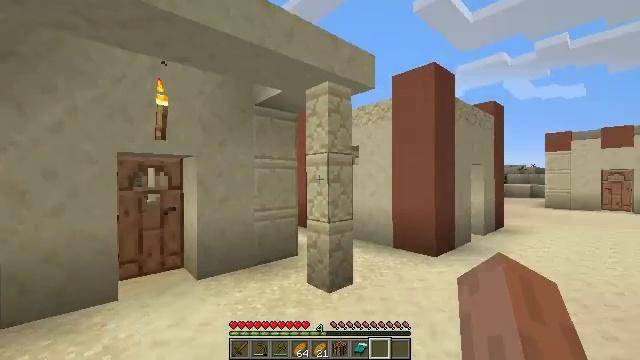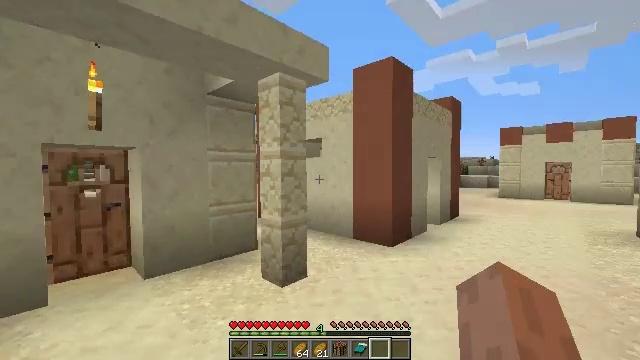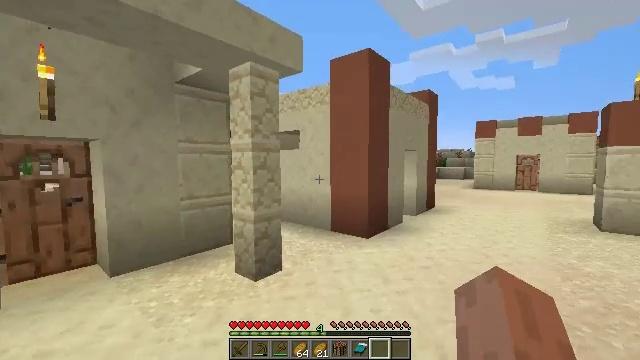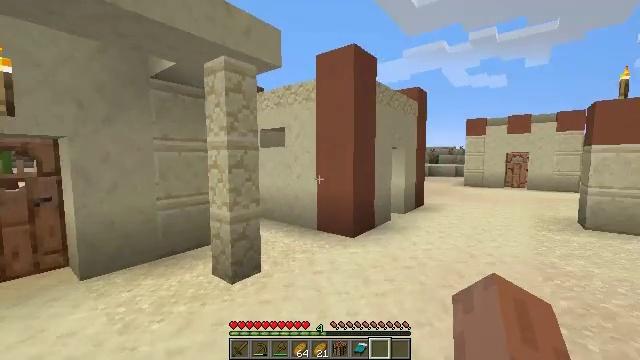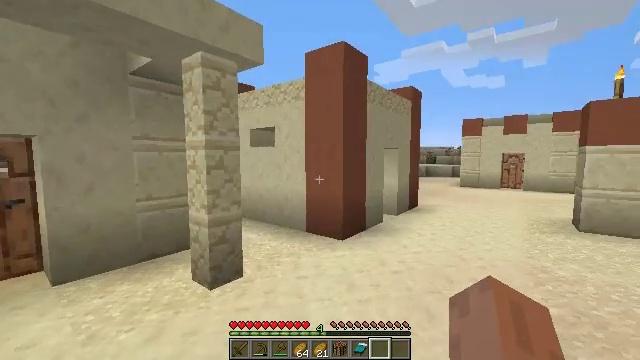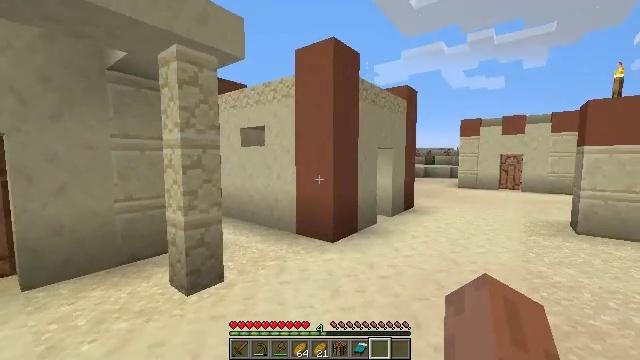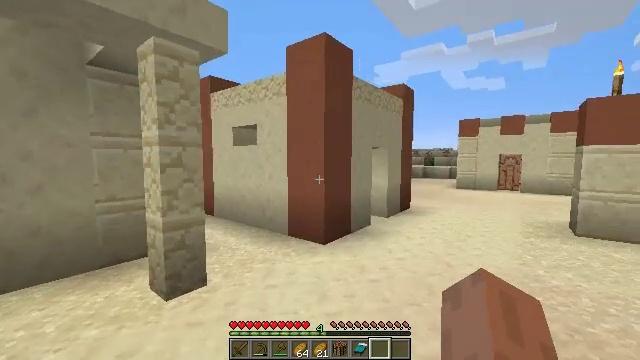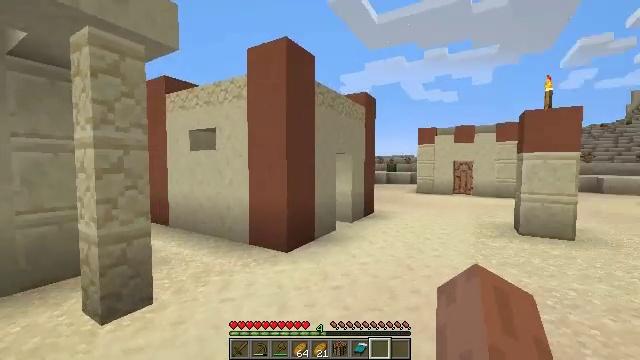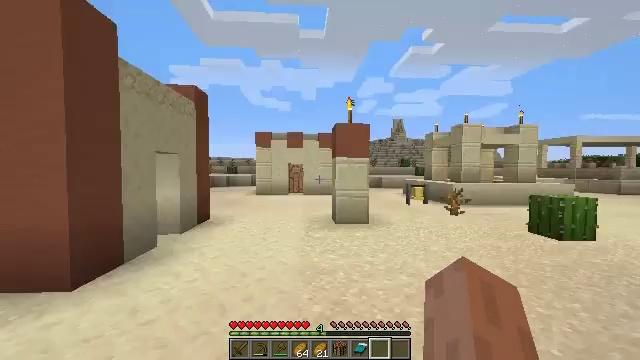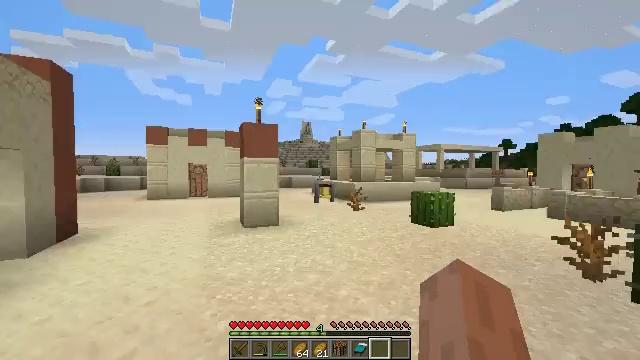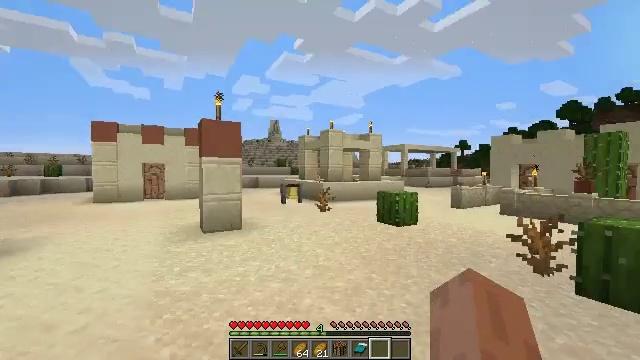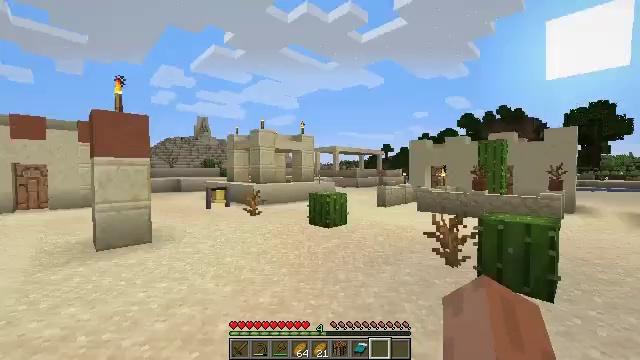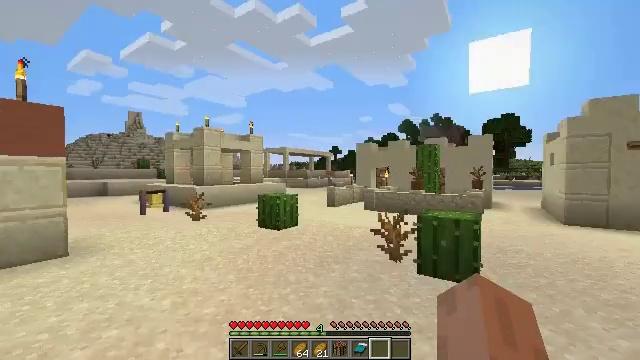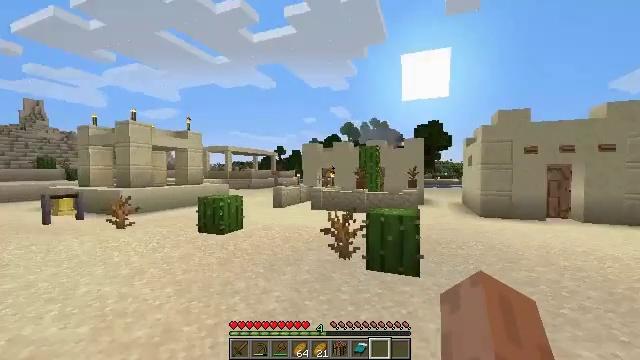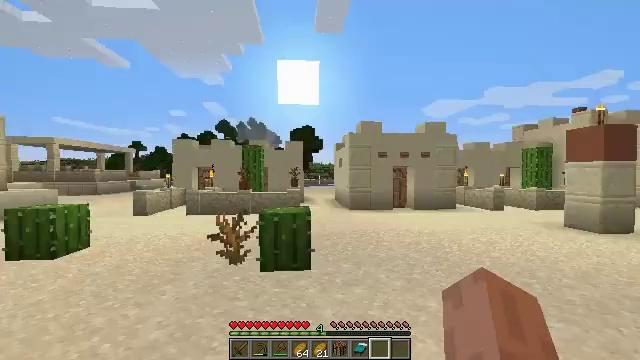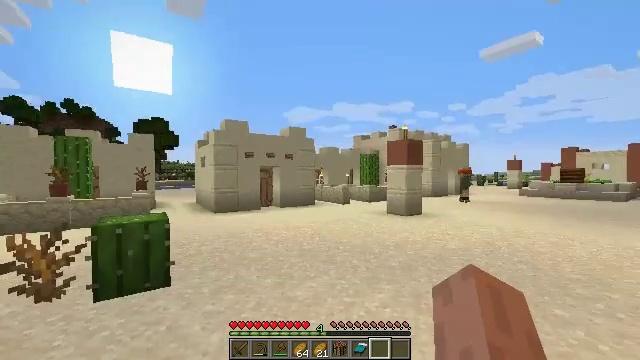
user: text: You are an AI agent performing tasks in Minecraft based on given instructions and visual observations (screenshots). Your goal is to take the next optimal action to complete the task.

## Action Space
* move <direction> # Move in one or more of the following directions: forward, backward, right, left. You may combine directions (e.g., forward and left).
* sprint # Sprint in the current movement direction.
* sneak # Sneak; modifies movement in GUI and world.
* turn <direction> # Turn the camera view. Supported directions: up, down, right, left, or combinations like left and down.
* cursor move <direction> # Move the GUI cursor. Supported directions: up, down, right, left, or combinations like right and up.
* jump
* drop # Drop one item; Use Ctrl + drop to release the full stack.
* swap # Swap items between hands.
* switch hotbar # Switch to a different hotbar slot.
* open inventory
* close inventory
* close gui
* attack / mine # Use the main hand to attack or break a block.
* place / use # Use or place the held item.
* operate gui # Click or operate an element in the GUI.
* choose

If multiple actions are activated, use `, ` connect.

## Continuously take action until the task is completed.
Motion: motion action
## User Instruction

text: Recycle the blast furnace by breaking it.
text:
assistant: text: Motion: move right, turn right and down
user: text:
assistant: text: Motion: move forward and move right, turn right and down
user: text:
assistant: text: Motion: move forward and move right, turn right
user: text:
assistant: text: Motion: move forward and move right
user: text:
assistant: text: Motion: move forward and move right
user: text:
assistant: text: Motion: move forward and move right
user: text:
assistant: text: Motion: move forward and move right, turn right and up
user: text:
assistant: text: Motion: move forward and move right, turn right
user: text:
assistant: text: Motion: move forward and move right, turn right
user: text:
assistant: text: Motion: move forward and move right, turn right
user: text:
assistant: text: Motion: move forward and move right, turn right
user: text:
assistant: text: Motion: move left, turn right
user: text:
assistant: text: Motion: move left, turn right
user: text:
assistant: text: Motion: move left, turn right
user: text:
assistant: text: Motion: move left, turn right
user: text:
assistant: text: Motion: move left, turn right
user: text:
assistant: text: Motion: move forward and move left
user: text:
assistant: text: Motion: move forward and move left
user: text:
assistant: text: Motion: move forward and move left
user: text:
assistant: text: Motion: move forward and move left
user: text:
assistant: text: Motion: move forward
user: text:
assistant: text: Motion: move forward
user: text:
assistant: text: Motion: move forward
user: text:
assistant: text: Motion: move forward, turn right
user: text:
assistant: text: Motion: move forward, turn right
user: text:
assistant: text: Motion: move forward, turn right
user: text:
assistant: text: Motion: move forward, turn right
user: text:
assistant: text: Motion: move forward
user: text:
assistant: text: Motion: move forward
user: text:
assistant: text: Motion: move forward